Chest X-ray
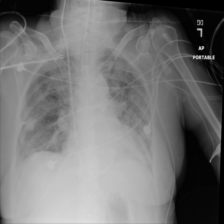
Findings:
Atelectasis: negative
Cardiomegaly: negative
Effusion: negative
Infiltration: positive
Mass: negative
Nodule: negative
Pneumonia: negative
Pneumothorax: negative
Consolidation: negative
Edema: negative
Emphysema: negative
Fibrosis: negative
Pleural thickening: negative
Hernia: negative